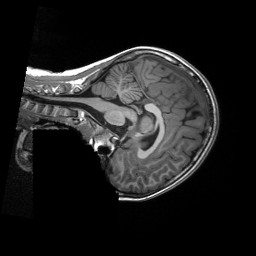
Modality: T1w
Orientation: sagittal
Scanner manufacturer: siemens
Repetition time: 2.3 s
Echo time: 0.00229 s